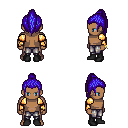
a pixel art fantasy rpg character, male body template, human, dark skin, gold arm armor, metal pants, blue long topknot hairstyle, bracelets, black shoes, four views (front, back, left, right), 2x2 character sprite sheet, small pixel art, hard edges, no anti-aliasing